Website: macys
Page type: delivery-shipping
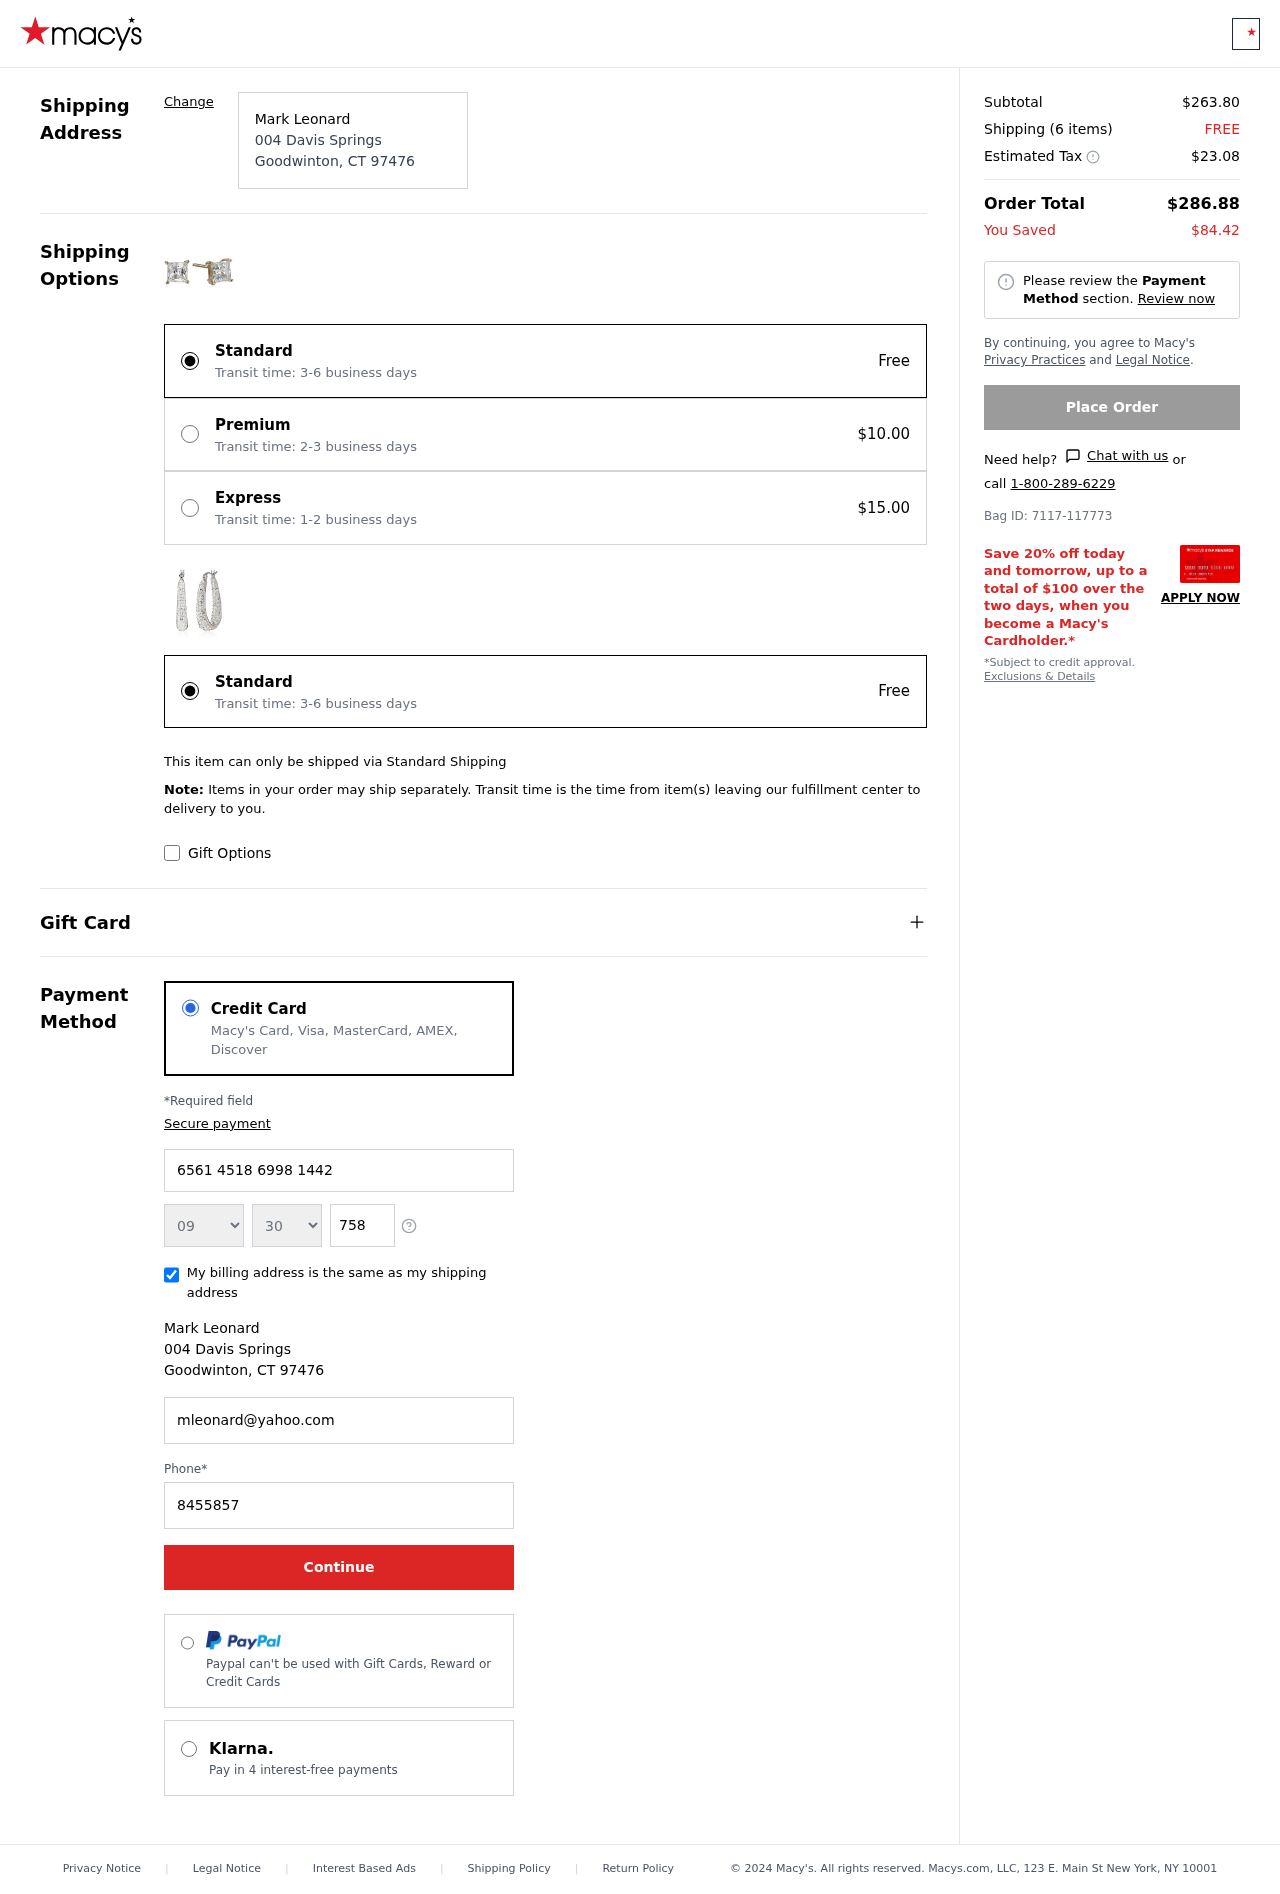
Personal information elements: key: PII_CARD_EXPIRY_MONTH
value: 09
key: PII_CARD_EXPIRY_YEAR
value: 30
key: PII_CITY
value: Goodwinton
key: PII_CITY_STATE_ZIP
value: Goodwinton, CT 97476
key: PII_FULLNAME
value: Mark Leonard
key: PII_POSTCODE
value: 97476
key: PII_STATE_ABBR
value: CT
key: PII_STREET
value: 004 Davis Springs
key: PII_CARD_NUMBER
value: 6561 4518 6998 1442
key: PII_CARD_CVV
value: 758
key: PII_EMAIL
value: mleonard@yahoo.com
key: PII_PHONE
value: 8455857600
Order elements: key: ORDER_SUBTOTAL
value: $263.80
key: ORDER_NUM_ITEMS
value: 6
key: ORDER_SHIPPING_COST
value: FREE
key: ORDER_TAX
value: $23.08
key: ORDER_TOTAL
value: $286.88
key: ORDER_SAVINGS
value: $84.42
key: ORDER_BAG_ID
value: Bag ID: 7117-117773